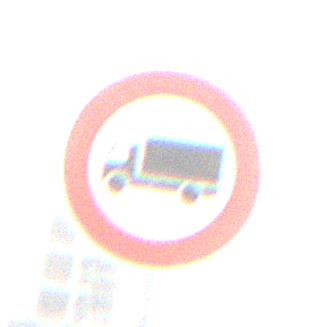
Verkehrszeichen: VerbotFuerKraftfahrzeugeUeberDreiKommaFuenfTonnen
Umgebung: Outdoor, Suburban
Tageszeit: MorningAfternoon
Wetter: PartlyCloudy
Licht: Natural
Jahreszeit: NotSpecified
Kontrast: HighContrast